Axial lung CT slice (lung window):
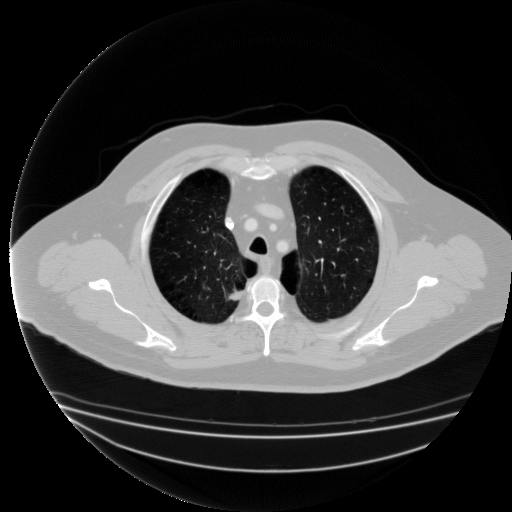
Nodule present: yes
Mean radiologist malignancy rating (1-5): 4